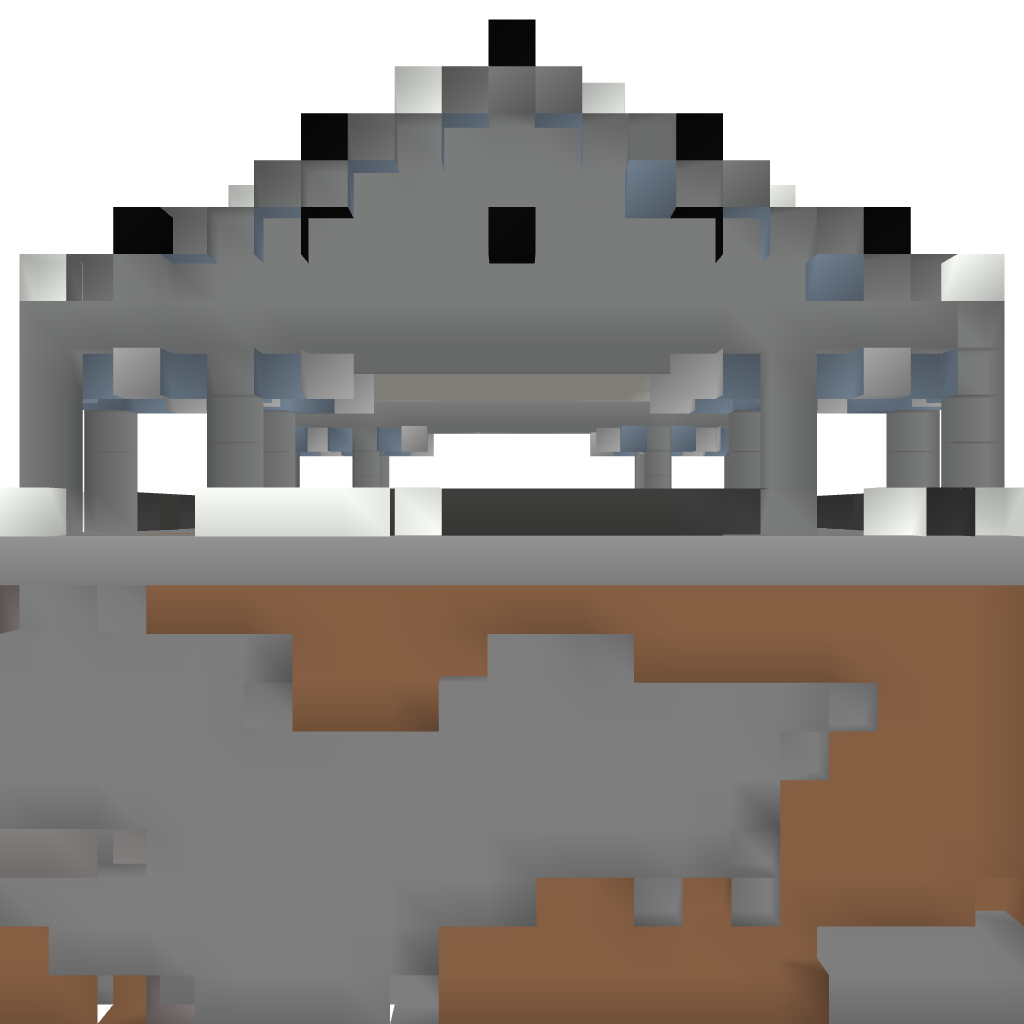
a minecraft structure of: Roman Baths